Interaction volume radius: 5 \u00c5
Interaction volume height: 10 \u00c5
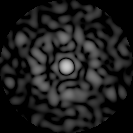
Disorder parameter: 0.8755